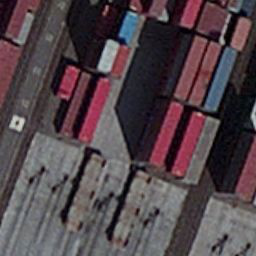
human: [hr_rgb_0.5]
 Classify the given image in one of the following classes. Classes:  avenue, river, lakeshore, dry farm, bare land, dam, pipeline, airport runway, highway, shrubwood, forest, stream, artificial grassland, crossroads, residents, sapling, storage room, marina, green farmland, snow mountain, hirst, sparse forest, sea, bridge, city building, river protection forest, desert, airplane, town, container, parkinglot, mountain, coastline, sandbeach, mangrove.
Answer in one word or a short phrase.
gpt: container